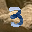
Label: 3